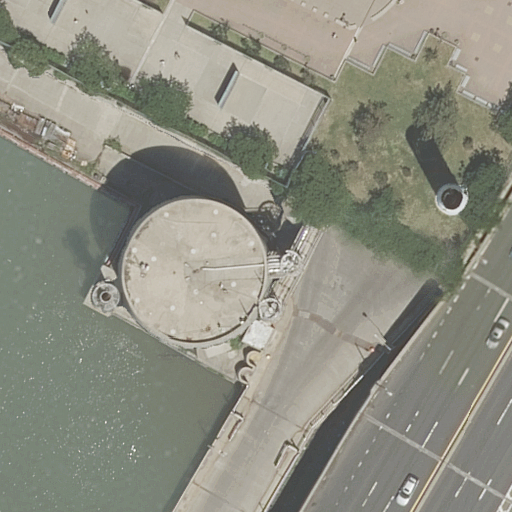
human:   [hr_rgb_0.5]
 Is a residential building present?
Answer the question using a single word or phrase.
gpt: yes

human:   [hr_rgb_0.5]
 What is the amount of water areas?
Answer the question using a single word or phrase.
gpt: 1

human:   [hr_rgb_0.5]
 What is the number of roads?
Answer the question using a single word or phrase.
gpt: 7

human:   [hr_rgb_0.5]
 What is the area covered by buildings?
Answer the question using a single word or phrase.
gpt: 657m2

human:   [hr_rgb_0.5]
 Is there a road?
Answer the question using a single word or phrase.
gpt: yes

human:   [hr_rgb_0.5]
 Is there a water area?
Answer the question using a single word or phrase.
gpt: yes

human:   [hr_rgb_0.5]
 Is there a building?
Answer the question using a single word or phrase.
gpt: yes

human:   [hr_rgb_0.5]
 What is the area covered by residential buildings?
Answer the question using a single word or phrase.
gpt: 657m2

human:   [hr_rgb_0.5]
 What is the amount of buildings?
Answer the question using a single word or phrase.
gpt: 1

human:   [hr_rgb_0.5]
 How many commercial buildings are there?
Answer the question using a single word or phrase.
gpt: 0

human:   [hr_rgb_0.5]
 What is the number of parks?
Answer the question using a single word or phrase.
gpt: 2

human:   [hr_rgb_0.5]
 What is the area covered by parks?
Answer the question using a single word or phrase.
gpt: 10642m2

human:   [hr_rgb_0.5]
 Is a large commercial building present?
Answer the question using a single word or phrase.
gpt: no

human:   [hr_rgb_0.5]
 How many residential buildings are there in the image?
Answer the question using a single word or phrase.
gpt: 1

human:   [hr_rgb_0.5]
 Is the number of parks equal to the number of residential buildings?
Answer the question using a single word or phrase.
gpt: no

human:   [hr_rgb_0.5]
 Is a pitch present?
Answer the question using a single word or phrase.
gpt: yes

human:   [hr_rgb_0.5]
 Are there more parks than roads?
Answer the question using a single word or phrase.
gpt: no

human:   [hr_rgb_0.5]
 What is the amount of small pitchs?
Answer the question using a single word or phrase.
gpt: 1

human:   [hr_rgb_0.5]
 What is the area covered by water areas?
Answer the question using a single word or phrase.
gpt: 2168m2

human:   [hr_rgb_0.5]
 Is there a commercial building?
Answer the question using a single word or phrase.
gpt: no

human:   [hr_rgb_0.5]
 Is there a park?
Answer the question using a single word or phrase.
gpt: yes

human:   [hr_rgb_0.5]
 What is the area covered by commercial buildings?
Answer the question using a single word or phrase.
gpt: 0m2

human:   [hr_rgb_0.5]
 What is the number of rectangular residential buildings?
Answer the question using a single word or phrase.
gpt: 1

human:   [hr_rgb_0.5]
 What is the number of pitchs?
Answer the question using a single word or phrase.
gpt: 1

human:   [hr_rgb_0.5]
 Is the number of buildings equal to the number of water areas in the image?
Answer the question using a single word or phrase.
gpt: yes

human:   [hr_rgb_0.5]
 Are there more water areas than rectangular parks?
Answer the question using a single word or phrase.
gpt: no

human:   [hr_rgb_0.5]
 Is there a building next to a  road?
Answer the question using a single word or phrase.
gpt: yes

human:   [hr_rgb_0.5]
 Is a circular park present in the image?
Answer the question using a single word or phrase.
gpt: no

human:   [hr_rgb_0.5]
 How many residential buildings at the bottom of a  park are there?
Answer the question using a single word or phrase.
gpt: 1

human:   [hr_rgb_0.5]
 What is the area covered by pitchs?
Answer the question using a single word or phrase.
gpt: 59m2

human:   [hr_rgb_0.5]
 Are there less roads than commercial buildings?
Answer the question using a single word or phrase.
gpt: no

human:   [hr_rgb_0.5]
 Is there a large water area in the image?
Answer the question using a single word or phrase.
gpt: yes

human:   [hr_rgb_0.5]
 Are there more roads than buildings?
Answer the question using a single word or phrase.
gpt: yes

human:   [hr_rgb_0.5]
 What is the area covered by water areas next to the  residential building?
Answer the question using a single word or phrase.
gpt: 2168m2

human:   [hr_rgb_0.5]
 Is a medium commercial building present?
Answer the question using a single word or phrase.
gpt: no

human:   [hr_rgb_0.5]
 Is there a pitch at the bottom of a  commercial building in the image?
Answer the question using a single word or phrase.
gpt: no

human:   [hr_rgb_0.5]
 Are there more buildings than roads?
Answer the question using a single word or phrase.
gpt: no

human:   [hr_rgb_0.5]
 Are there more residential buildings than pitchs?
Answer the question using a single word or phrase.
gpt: no

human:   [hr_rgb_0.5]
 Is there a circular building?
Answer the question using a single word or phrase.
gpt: yes

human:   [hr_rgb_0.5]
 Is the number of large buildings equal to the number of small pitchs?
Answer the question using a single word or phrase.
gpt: yes

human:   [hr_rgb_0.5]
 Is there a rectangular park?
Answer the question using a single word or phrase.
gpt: yes

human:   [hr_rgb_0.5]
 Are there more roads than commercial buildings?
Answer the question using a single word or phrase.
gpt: yes

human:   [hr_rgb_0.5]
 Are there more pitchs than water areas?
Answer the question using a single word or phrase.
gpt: no

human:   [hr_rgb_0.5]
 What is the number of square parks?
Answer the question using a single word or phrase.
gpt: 0

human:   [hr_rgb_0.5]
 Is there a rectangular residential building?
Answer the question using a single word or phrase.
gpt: yes

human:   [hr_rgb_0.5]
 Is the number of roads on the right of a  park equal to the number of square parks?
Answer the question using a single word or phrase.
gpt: yes

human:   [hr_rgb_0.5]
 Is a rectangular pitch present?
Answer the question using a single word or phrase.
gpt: yes

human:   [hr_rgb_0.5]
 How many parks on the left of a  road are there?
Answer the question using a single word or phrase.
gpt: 0

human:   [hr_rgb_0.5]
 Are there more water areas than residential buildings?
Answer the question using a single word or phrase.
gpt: no

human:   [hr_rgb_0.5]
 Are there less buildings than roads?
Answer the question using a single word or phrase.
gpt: yes

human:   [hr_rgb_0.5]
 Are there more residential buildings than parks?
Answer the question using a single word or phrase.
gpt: no

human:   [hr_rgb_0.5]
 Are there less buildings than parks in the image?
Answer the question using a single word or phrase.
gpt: yes

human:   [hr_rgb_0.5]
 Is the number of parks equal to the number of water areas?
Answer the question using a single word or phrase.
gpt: no

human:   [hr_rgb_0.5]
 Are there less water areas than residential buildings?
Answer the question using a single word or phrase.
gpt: no

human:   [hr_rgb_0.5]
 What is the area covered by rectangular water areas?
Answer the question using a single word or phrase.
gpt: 2168m2

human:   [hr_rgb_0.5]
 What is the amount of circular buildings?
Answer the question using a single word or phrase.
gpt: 1

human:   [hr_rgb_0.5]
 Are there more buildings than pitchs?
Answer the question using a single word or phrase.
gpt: no

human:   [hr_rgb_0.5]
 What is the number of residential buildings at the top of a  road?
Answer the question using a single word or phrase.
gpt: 1

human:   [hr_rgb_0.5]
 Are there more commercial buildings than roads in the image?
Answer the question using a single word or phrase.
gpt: no

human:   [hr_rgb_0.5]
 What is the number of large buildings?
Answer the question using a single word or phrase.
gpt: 1

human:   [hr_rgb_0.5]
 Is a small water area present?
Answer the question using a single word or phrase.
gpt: no

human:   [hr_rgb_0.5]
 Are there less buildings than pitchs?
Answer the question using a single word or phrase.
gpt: no

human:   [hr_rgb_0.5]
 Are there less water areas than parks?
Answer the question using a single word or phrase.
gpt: yes

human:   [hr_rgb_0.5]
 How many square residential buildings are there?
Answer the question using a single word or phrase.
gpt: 1